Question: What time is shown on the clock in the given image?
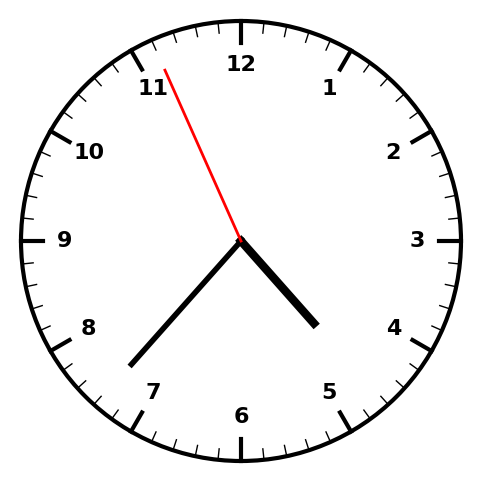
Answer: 04:36:56